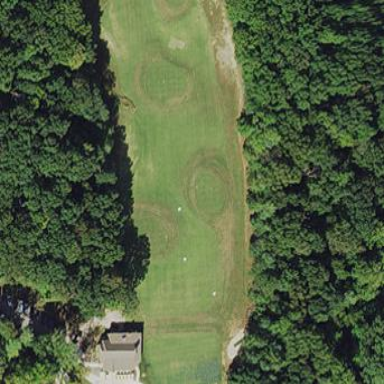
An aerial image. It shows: Golf fairway surrounded by grass.